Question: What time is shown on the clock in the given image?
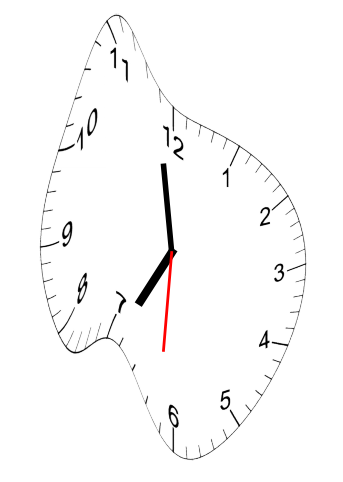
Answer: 06:58:31